Field crop: maize
Growth stage: 2
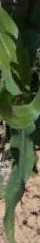
Species: maize